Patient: sex M, age 42
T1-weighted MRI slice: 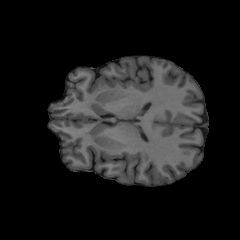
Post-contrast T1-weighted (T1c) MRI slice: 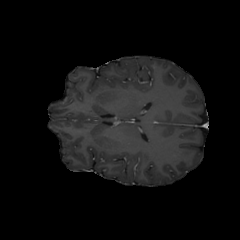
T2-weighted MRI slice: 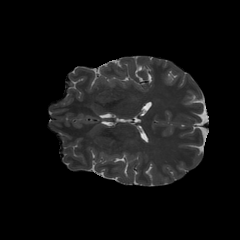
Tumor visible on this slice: no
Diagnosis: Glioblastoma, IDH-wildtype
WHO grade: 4